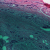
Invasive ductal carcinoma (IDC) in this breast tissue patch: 0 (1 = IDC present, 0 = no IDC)